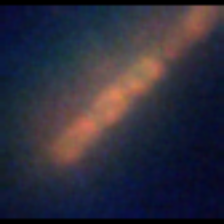
Taxon: Chaetoceros
Group: Diatoms